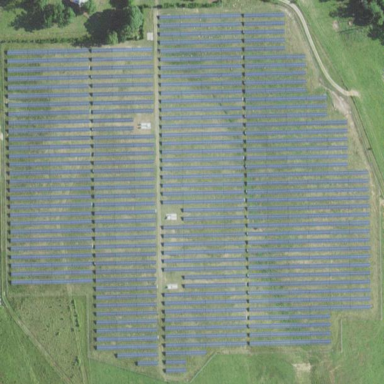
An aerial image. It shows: Solar power plant enclosed by fence. The plant generates electricity using photovoltaic technology.